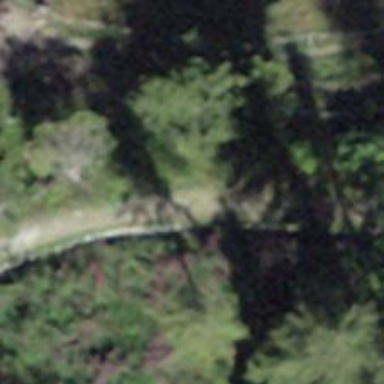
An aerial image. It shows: Ground path.